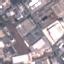
Label: Industrial